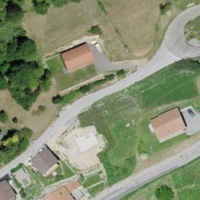
EUNIS habitat code: 52
Species observed at this site:
Artemisia vulgaris